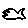
Label: fish